Current action and preconditions to check: trajectory_clear

Your task: For each precondition in the list above, predict whether it will hold at this action.

Consider the current scene as observed from the mobile robot's camera, and analyze the predicted future states of all dynamic agents (e.g., people, animals, vehicles, or any moving entities) within the NEXT SECOND.

IMPORTANT: Only answer "very likely" if you are absolutely certain—based on strong, clear evidence—that a dynamic agent will violate the precondition in the predicted future state. Do NOT answer "very likely" for unlikely, ambiguous, or low-probability risks.

Ask yourself for each precondition: Is there a high probability, with clear and convincing evidence, that the predicted future states of any dynamic agent will interfere with the predicted future state of the currently executing action within the NEXT SECOND, causing that precondition to fail?

Assess the risk level based on these predictions. Use "likely" or "very likely" if motions create a clear risk of interference.

Use "neutral" or "improbable" if agents are nearby but their predicted paths are clearly diverging or non-conflicting.

Failure Risk Categories: "very improbable", "improbable", "neutral", "likely", "very likely"

Answer Format: Output ONLY the probability_of_failure value from these categories: "very improbable", "improbable", "neutral", "likely", "very likely"

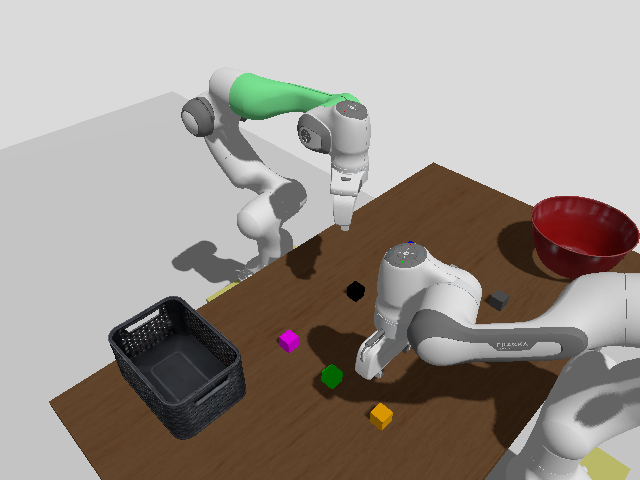

Answer: very improbable